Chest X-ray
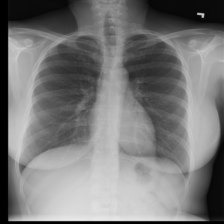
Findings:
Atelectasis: negative
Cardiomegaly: negative
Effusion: negative
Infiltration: negative
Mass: negative
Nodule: negative
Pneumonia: negative
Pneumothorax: negative
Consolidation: negative
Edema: negative
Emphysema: negative
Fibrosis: negative
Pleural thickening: negative
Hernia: negative